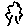
Label: tree